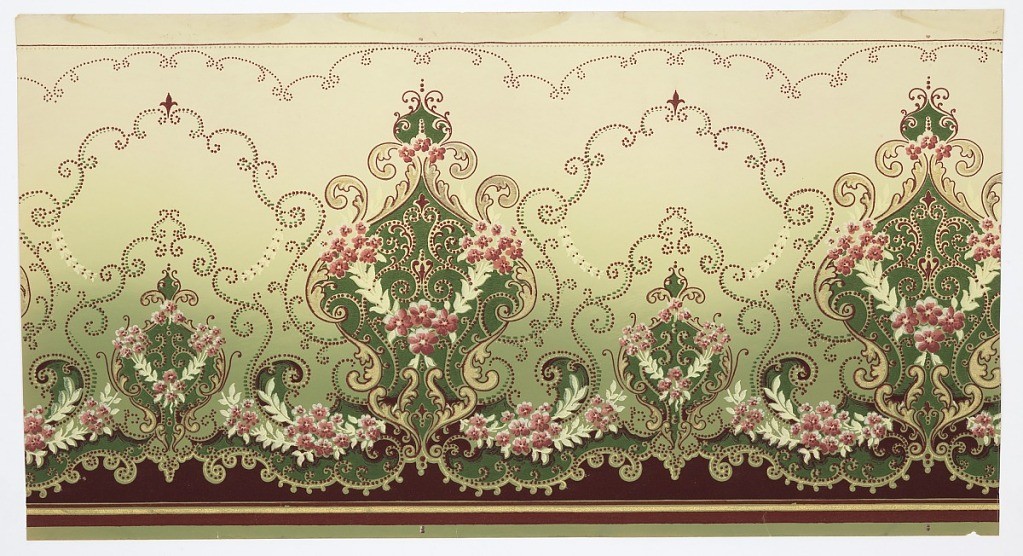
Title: Frieze
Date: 1905–1915
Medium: Machine-printed paper
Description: Alternating large and small floral medallions connected by floral scrolls and floral beaded scrolls which culminate in a fleur-de-lis. The bottom has red and metallic gold stripes and beaded scrolls. The top has as red stripe and metallic gold beading with a beaded scrolling scallop. Ground shades from green to beige (bottom to top). Printed in greens, pinks, creams and metallic gold.